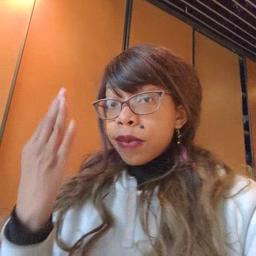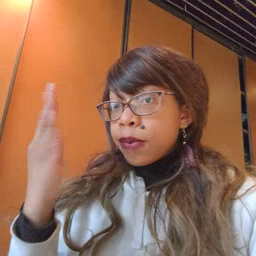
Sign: blue